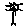
Label: flower